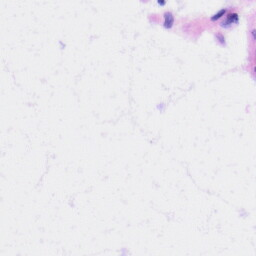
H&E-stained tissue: Liver